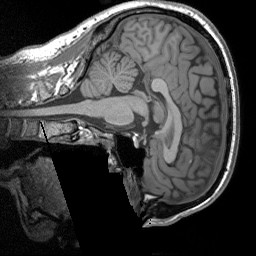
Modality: T1w
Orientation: sagittal
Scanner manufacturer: siemens
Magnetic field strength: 3 T
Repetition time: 1.9 s
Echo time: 0.00267 s